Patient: sex F, age 69
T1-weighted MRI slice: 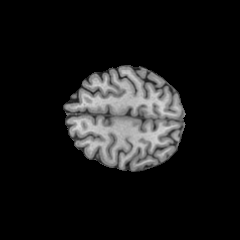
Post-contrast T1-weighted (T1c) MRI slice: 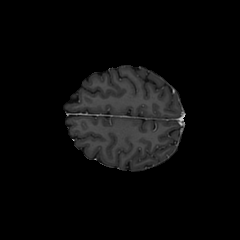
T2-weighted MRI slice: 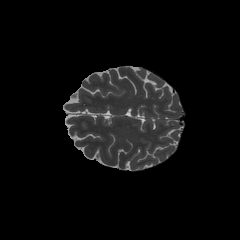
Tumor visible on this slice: no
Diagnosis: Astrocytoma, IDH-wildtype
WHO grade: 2